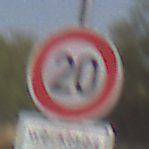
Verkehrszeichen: Geschwindigkeit20
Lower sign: ZeitangabenMitBeschraenkungAufWochentage7
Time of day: MorningAfternoon
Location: Outdoor (Nature)
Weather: PartlyCloudy
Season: NotSpecified
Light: Natural